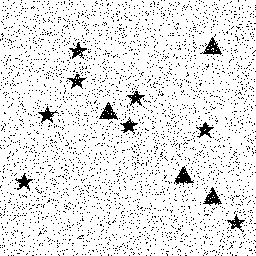
Squares: 0
Triangles: 4
Stars: 8
Total shapes: 12